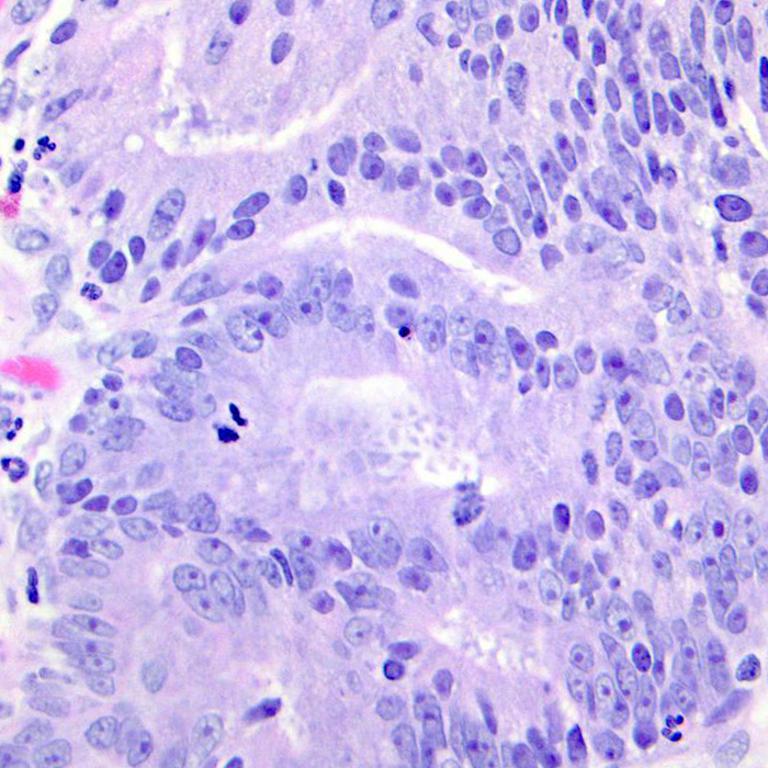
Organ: colon
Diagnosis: adenocarcinomas